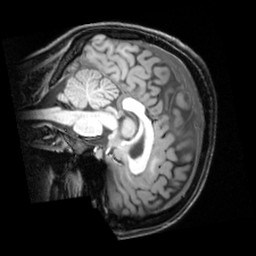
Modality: T1w
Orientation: sagittal
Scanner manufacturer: siemens
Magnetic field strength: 3 T
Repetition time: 1.9 s
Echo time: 0.00397 s